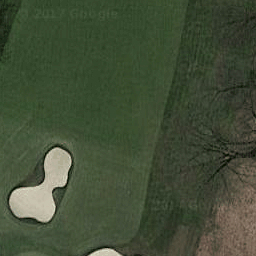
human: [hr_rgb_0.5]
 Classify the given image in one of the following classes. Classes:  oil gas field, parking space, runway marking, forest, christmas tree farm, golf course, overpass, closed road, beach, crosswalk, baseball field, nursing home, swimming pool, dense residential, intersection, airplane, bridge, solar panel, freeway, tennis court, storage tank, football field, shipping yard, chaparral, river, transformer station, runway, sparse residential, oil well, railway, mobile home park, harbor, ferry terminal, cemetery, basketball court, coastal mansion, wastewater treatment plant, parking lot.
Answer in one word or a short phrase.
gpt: golf course